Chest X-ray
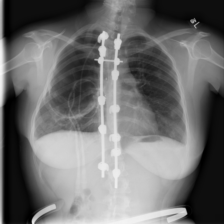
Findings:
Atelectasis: negative
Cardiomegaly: negative
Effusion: negative
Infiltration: negative
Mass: negative
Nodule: negative
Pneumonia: negative
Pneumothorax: negative
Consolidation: positive
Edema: negative
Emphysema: negative
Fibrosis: negative
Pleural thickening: positive
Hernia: negative